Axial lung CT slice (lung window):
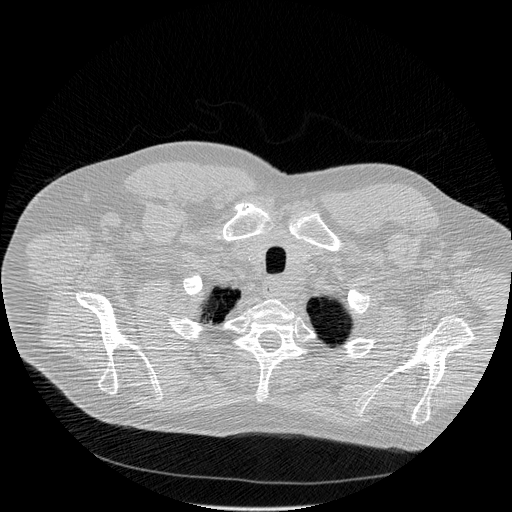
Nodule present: no